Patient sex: M
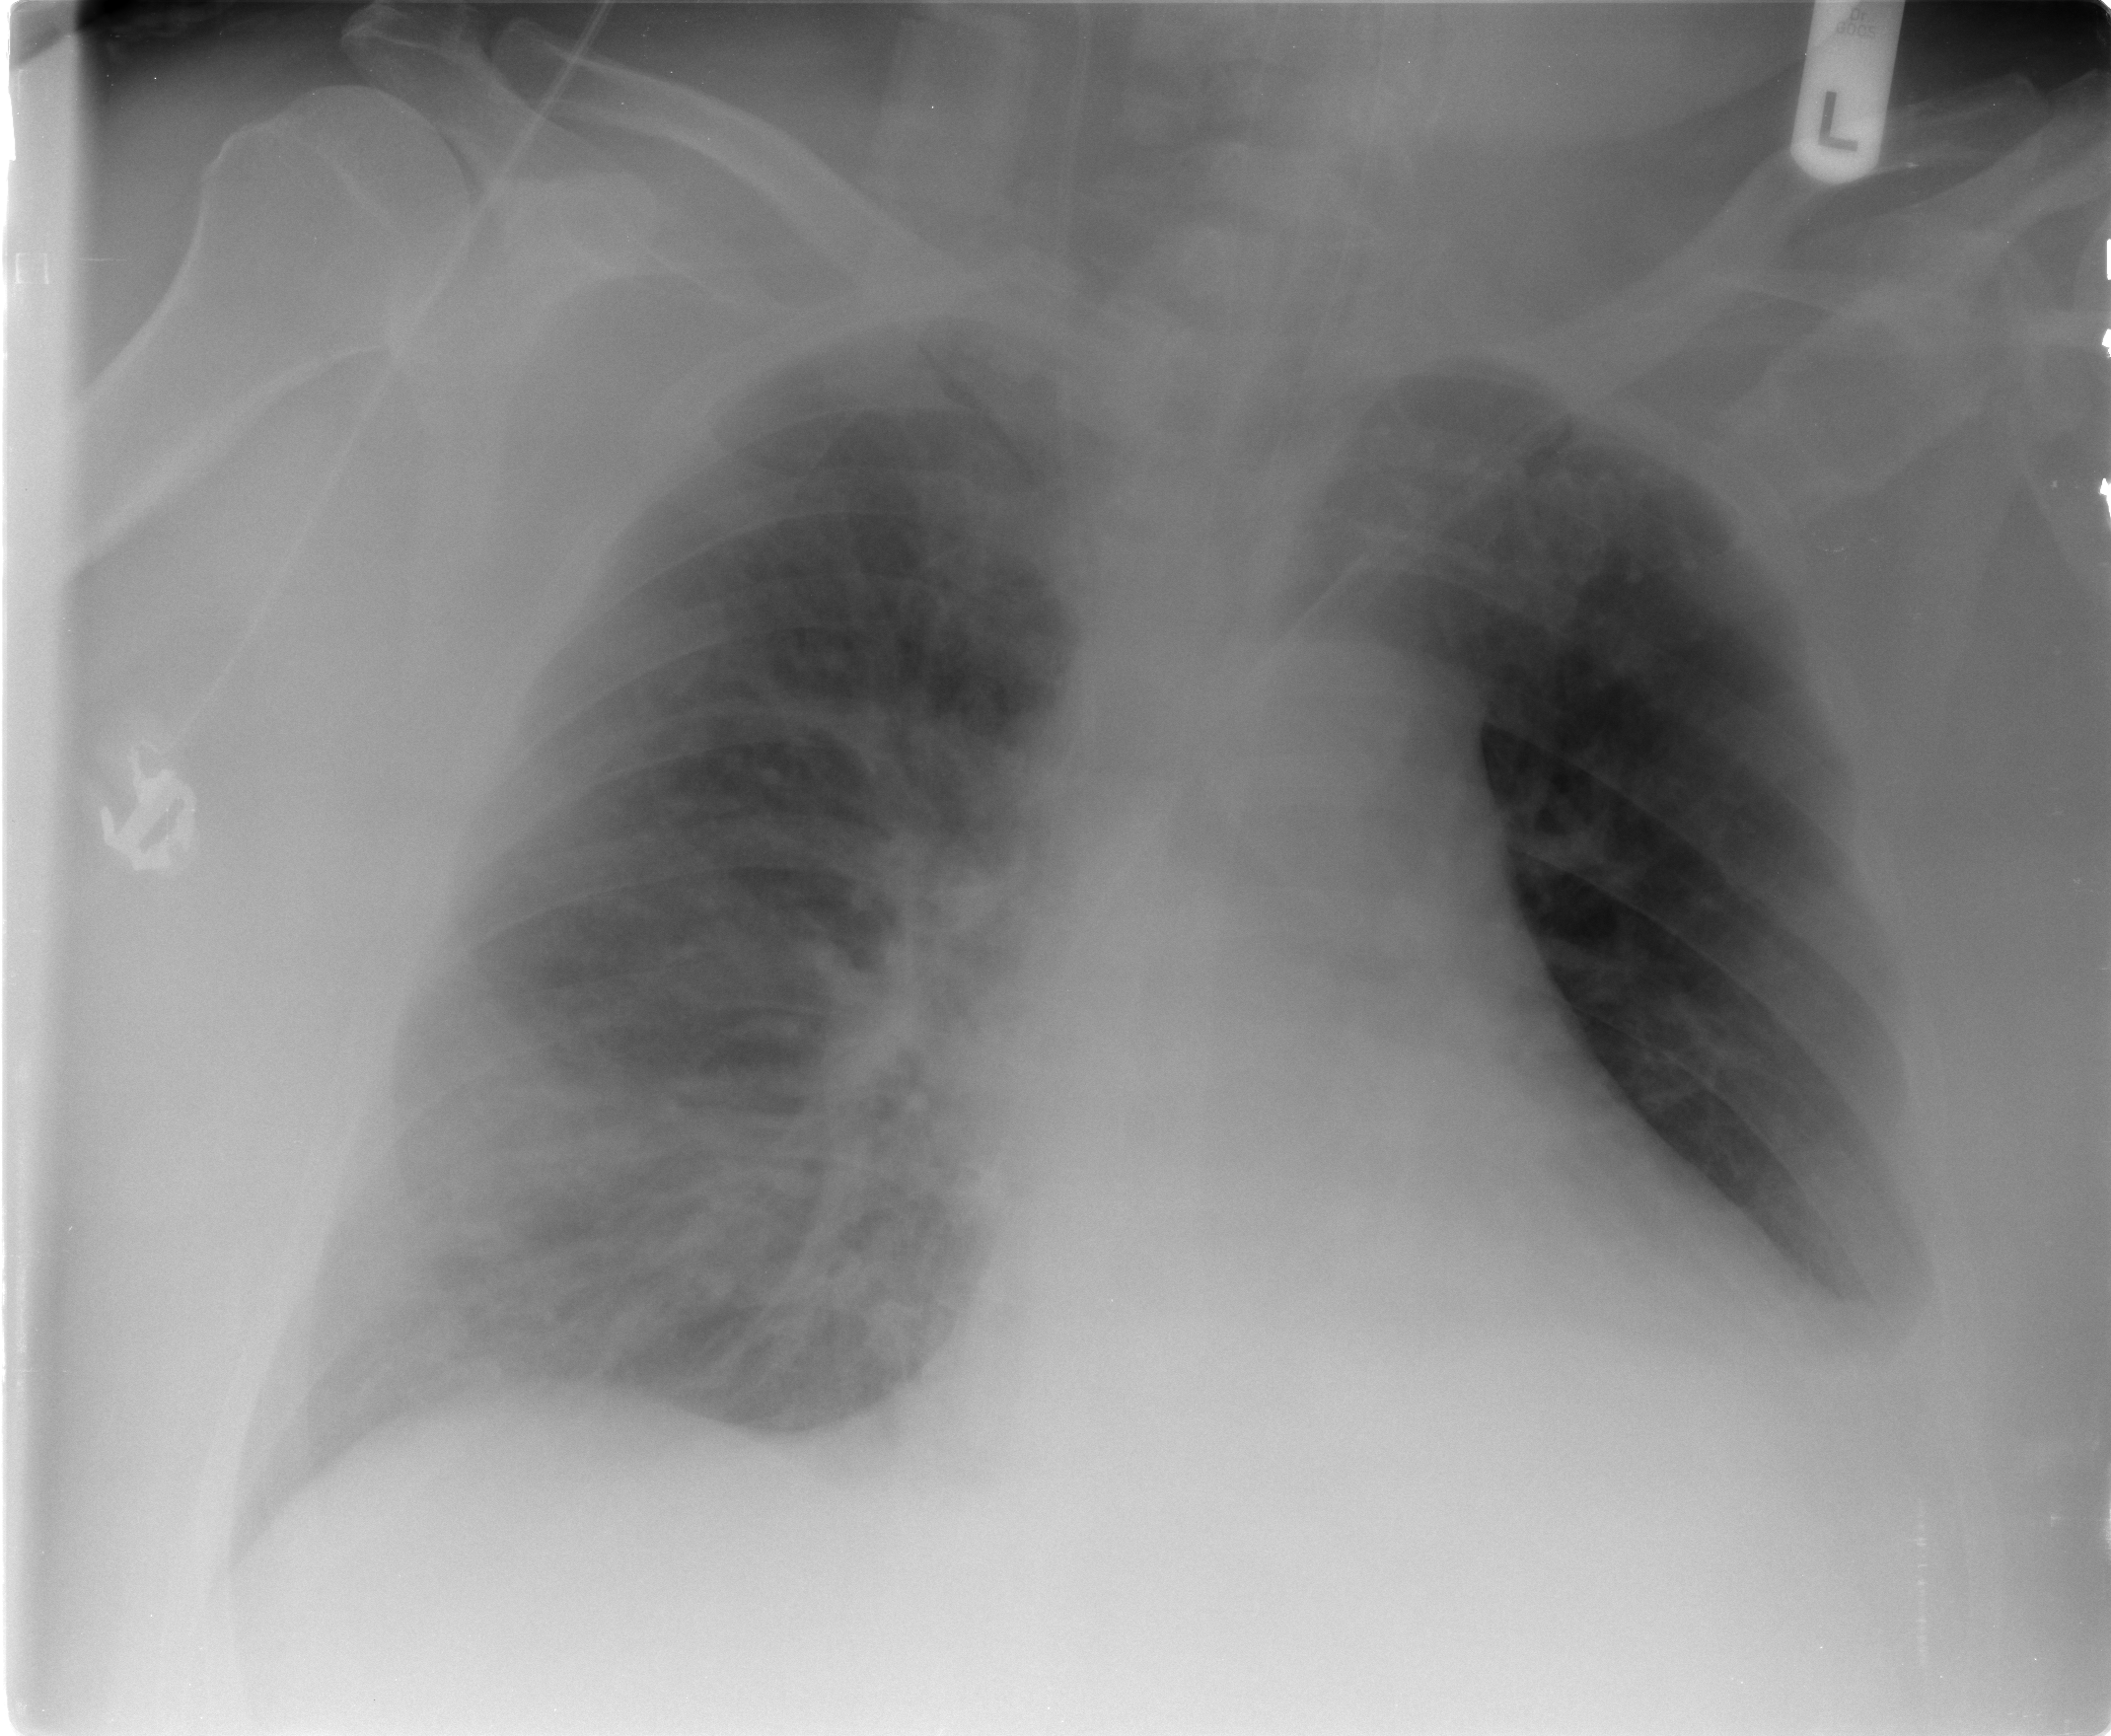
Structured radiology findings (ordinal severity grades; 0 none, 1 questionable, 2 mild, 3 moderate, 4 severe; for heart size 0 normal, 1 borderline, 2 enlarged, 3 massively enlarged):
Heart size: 2
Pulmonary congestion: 2
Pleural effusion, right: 0
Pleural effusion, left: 2
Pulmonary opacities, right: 0
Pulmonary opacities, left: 0
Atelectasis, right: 2
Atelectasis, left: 2